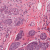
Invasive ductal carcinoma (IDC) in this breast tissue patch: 0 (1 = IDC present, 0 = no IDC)